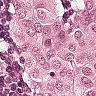
Metastatic tissue present: yes